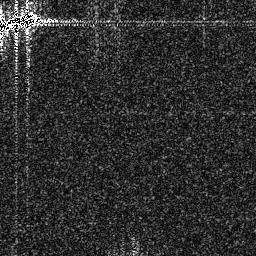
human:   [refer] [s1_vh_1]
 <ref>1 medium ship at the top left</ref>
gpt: <box>[[0, 2, 16, 14, 0]]</box>